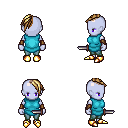
a pixel art fantasy rpg character, female body template, dark elf, purple skin, teal tunic, teal pants, blonde long mohawk hairstyle, cloth bracers, gold boots, dagger, four views (front, back, left, right), 2x2 character sprite sheet, small pixel art, hard edges, no anti-aliasing